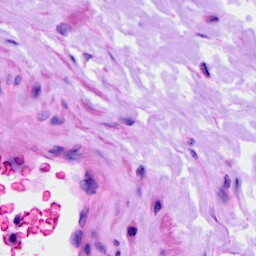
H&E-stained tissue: Ovarian